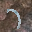
Label: 7